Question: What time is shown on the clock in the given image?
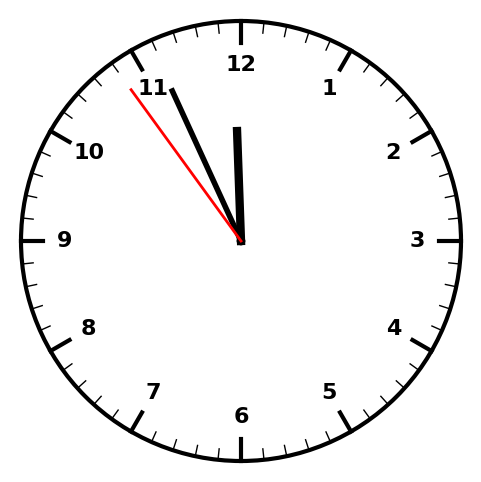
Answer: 11:55:54